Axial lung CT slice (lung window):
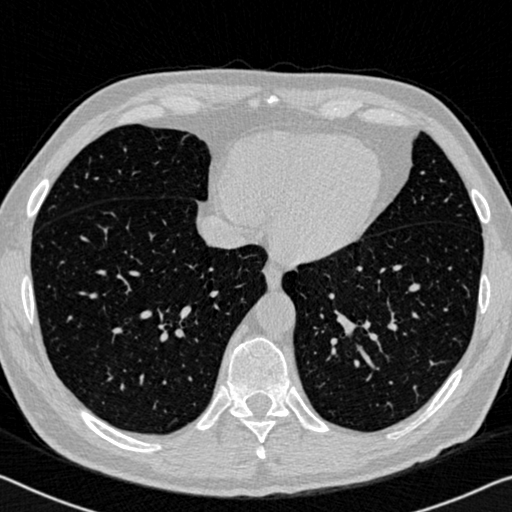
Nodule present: no